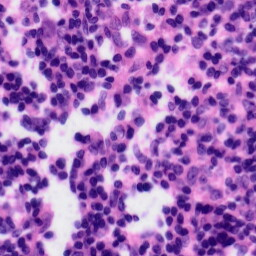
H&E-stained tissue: Tonsil